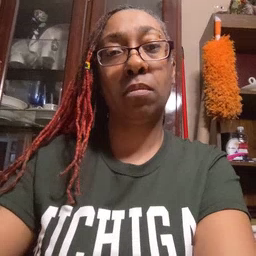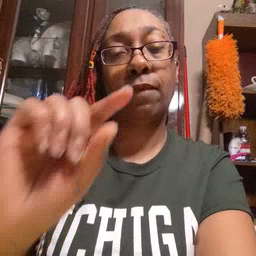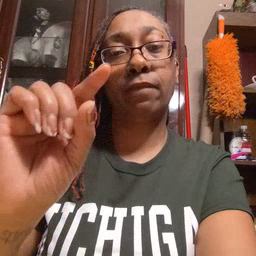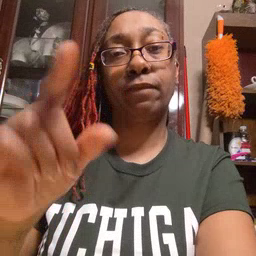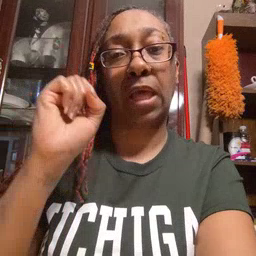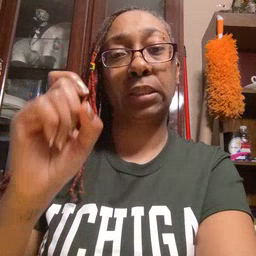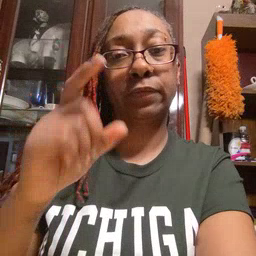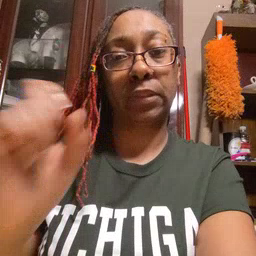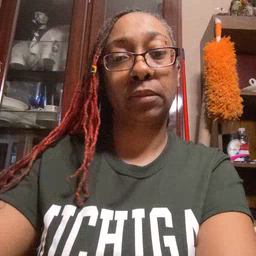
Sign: fast